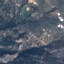
Label: HerbaceousVegetation